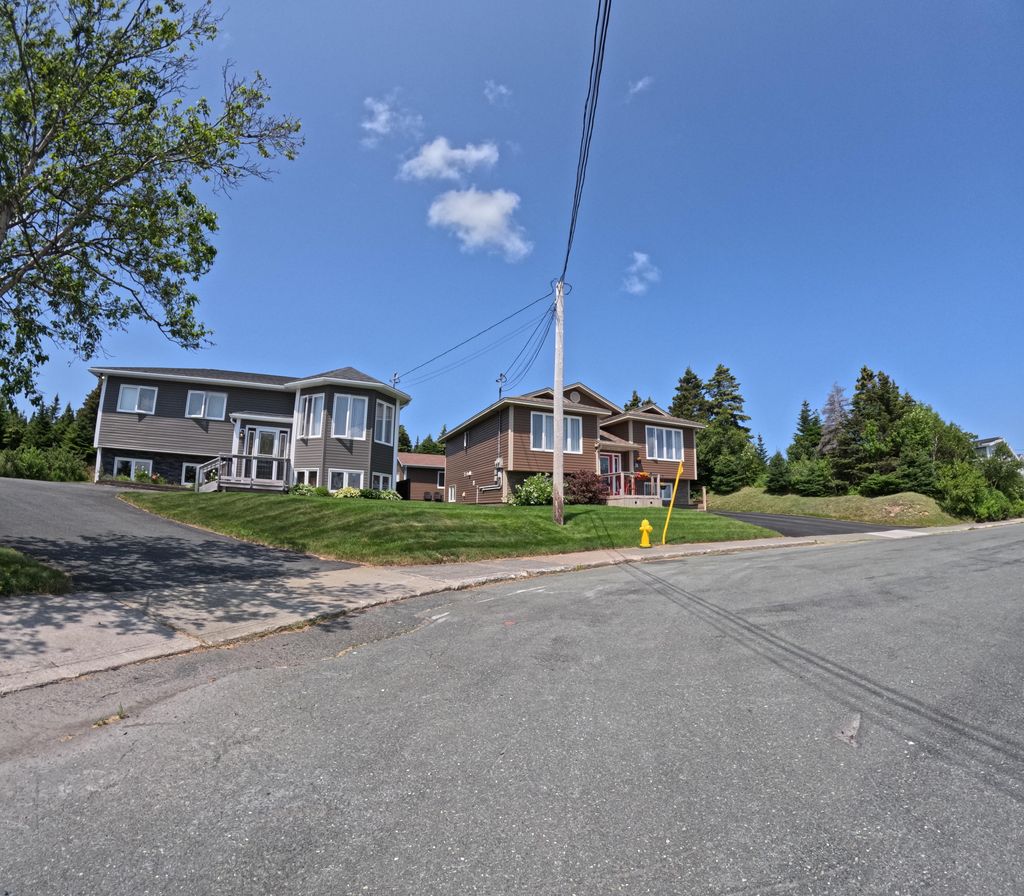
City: st_johns